Aerial crown-view tile of a tropical tree (Barro Colorado Island, Panama), acquired 20241216:
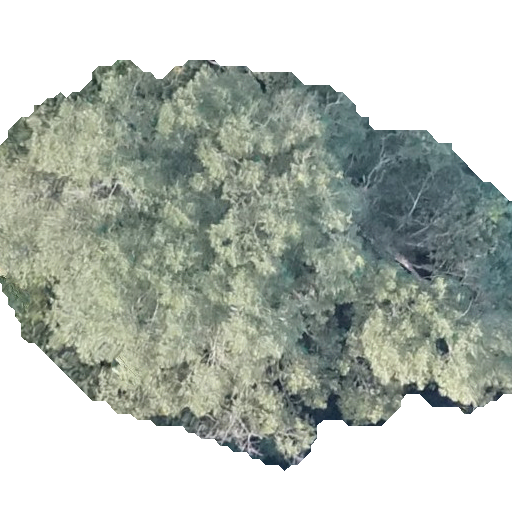
Species: Calophyllum longifolium
GBIF accepted scientific name: Calophyllum longifolium
Crown area: 238.016 m²